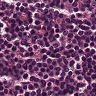
Metastatic tissue present: no